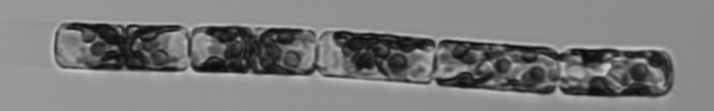
Label: Guinardia_delicatula